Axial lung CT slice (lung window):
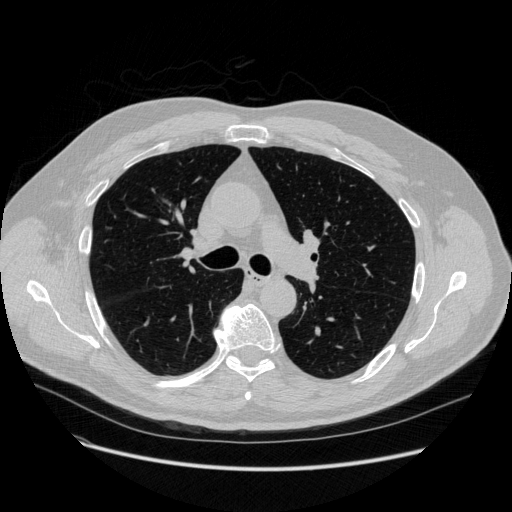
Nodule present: no